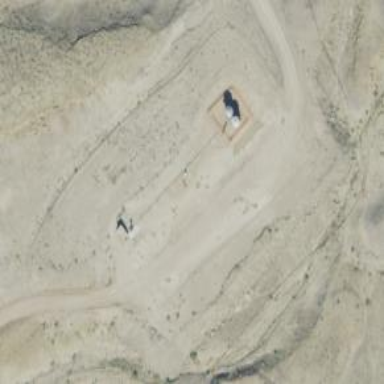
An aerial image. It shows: Petroleum well that is man-made.